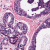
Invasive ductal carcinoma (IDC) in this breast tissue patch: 0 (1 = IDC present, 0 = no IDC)